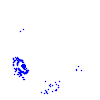
Particle: electron